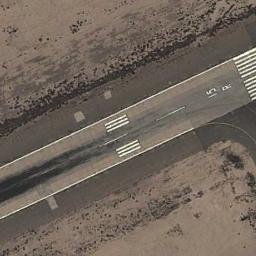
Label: runway